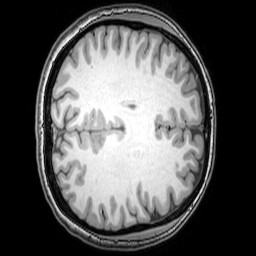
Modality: T1w
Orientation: axial
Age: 22
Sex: female
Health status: healthy
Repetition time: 0.081 s
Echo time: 0.037 s